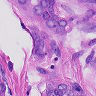
Metastatic tissue present: yes